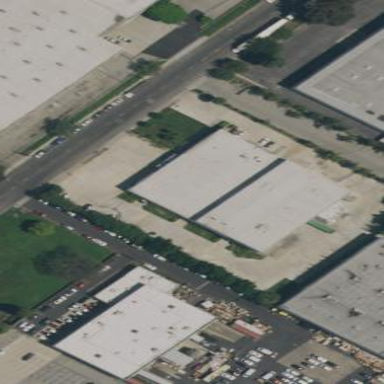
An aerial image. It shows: Industrial building.